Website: crate-barrel
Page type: cross-sells
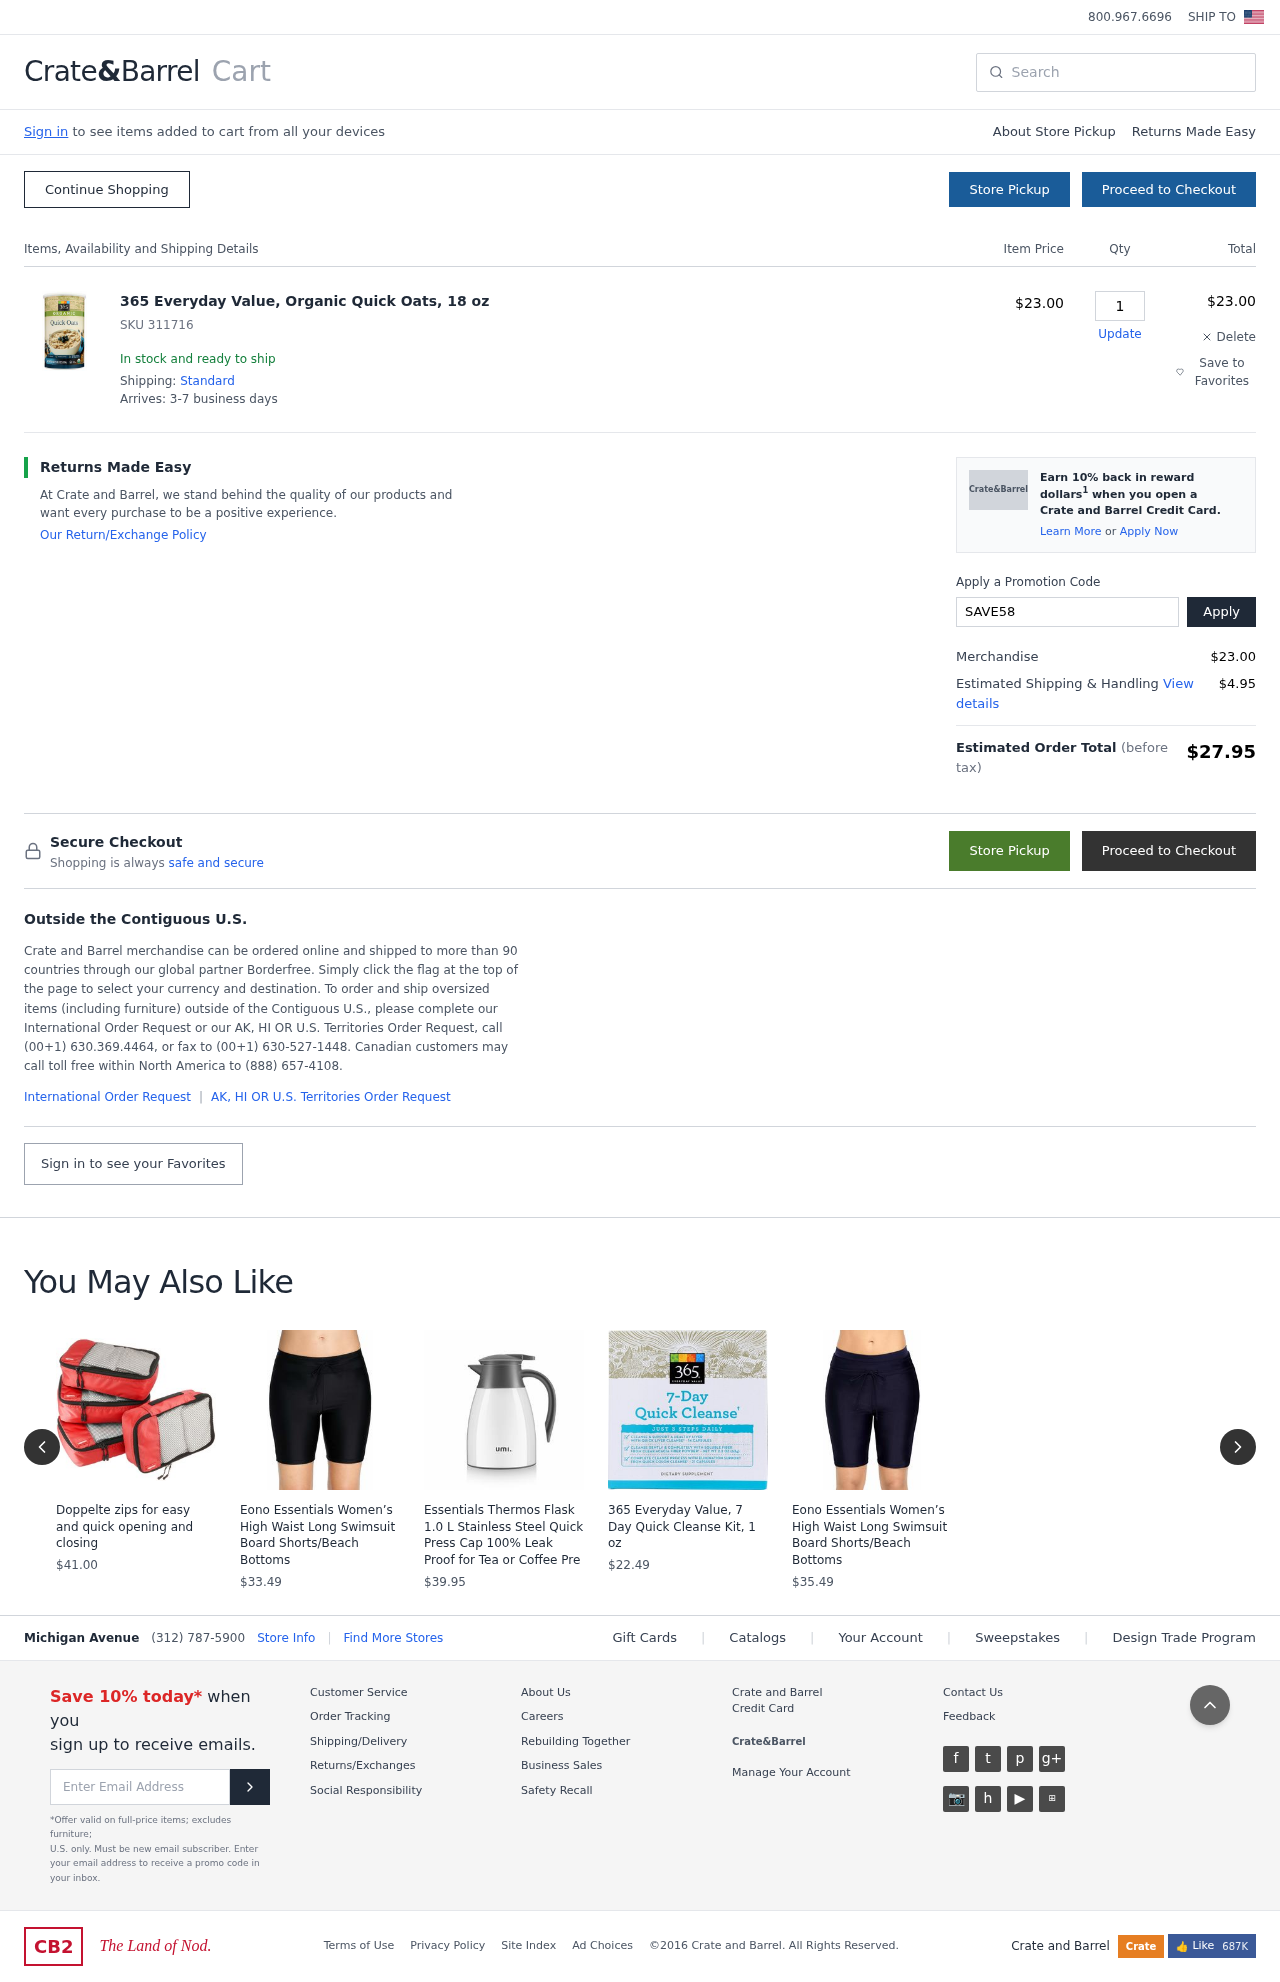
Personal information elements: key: PII_PROMO_CODE
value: SAVE58
Product elements: key: PRODUCT1_NAME
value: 365 Everyday Value, Organic Quick Oats, 18 oz
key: PRODUCT1_PRICE
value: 23
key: PRODUCT1_QUANTITY
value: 1
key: PRODUCT2_NAME
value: Doppelte zips for easy and quick opening and closing
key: PRODUCT2_PRICE
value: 41
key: PRODUCT3_NAME
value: Eono Essentials Women’s High Waist Long Swimsuit Board Shorts/Beach Bottoms
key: PRODUCT3_PRICE
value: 33.49
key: PRODUCT4_NAME
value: Essentials Thermos Flask 1.0 L Stainless Steel Quick Press Cap 100% Leak Proof for Tea or Coffee Pre
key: PRODUCT4_PRICE
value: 39.95
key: PRODUCT5_NAME
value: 365 Everyday Value, 7 Day Quick Cleanse Kit, 1 oz
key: PRODUCT5_PRICE
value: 22.49
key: PRODUCT6_NAME
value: Eono Essentials Women’s High Waist Long Swimsuit Board Shorts/Beach Bottoms
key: PRODUCT6_PRICE
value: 35.49
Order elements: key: ORDER_SKU
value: SKU 311716
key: ORDER_ITEM_TOTAL
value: $23.00
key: ORDER_SUBTOTAL
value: $23.00
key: ORDER_SHIPPING_COST
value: $4.95
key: ORDER_TOTAL
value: $27.95
Search elements: key: HEADER_SEARCH
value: Search